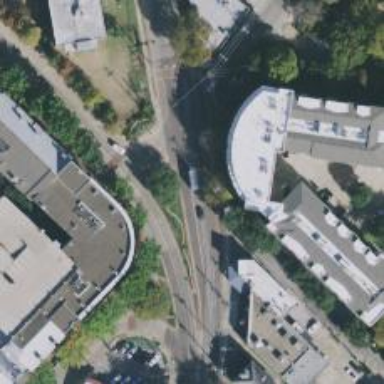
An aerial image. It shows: Tertiary road with separate sidewalks. The road has embedded tram rails.